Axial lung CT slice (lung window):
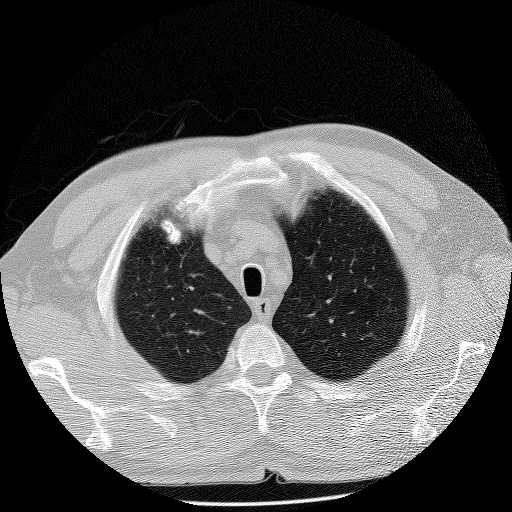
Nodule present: no